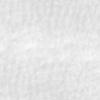
Label: no_change